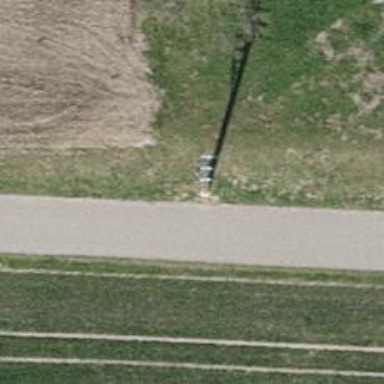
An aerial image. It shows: Power pole.